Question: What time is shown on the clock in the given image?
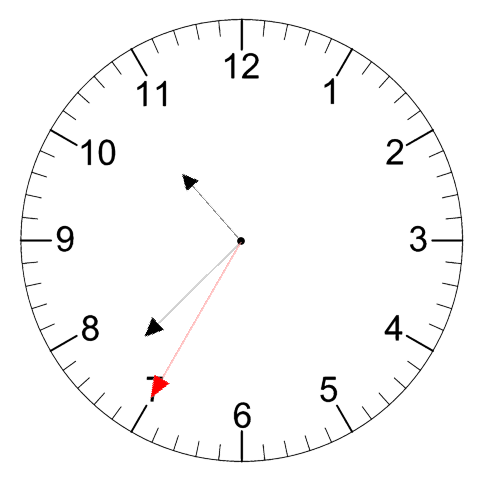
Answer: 10:37:35